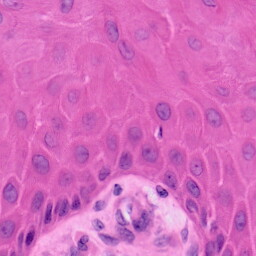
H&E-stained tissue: Skin